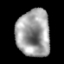
Tissue: lung
Cell type: Endothelial cells
Senescence score: 0.2368
Nuclear area (px): 1563
Mean DAPI intensity: 158.414